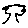
Label: tree